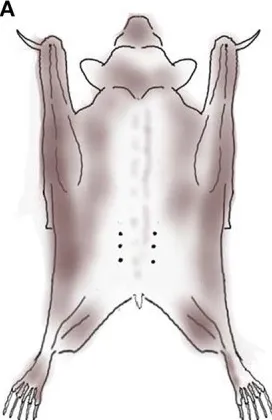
Local anesthesia using local anesthetic solution infiltration (dotted line) over the planned incision line and intratesticular block (syringe) with bupivacaine 0.5% diluted with sodium chloride 0.9% in six Egyptian fruit bats anesthetized with alfaxalone-midazolam-morphine prior to ovariectomy [, female, dorsal view.
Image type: radiology (x_ray)